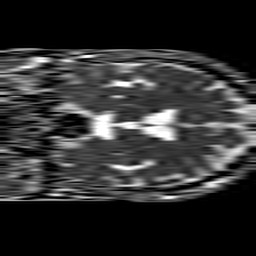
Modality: ADC
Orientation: coronal
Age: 63
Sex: male
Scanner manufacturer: philips
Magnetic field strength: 1.5 T
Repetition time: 4.6 s
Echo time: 0.08631 s